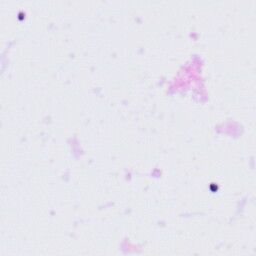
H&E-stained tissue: Tonsil